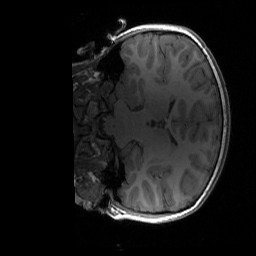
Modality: T1w
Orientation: coronal
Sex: female
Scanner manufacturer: siemens
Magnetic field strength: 3 T
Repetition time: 1.9 s
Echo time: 0.00243 s